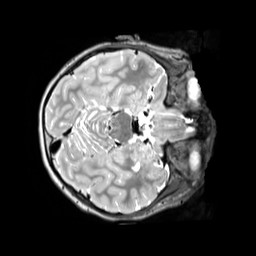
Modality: T2w
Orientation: axial
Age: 11
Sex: female
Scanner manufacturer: siemens
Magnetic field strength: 3 T
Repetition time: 3.2 s
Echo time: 0.408 s